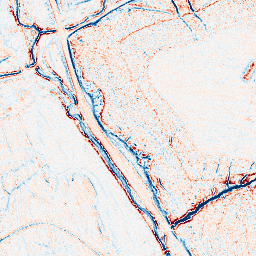
Category: edge_preserving
Decomposition family: anisotropic_diffusion
Decomposition parameters: iterations: 20
kappa: 100
gamma: 0.05
Upsampling method: bicubic
Upsampling parameters: scale: 4
Upsampling scale: 4